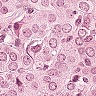
Metastatic tissue present: yes